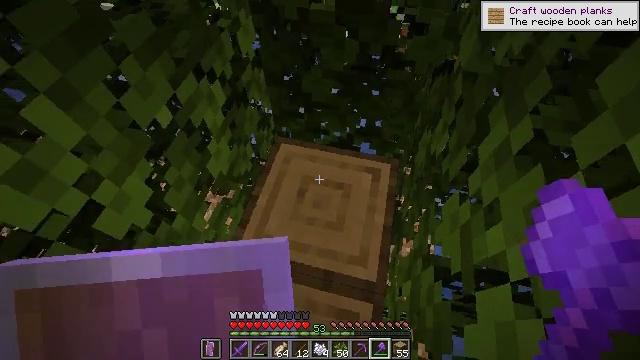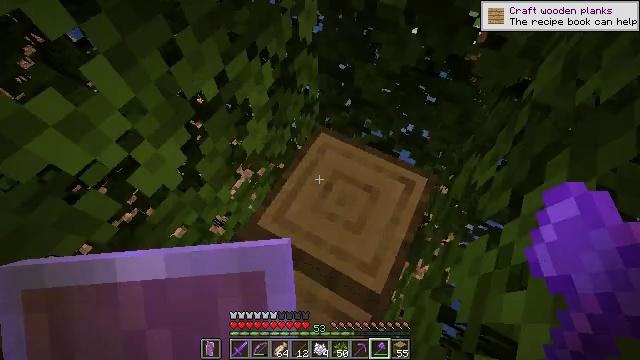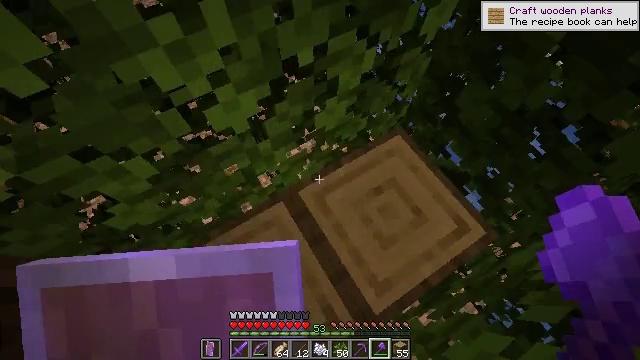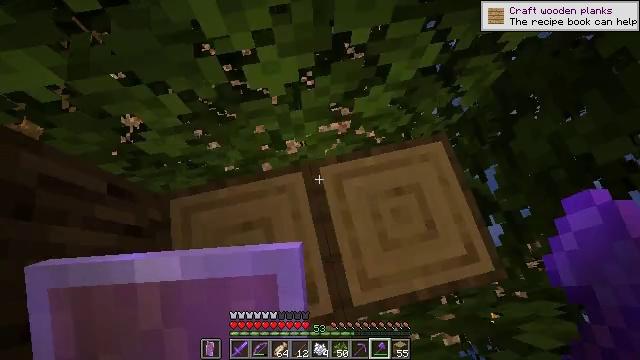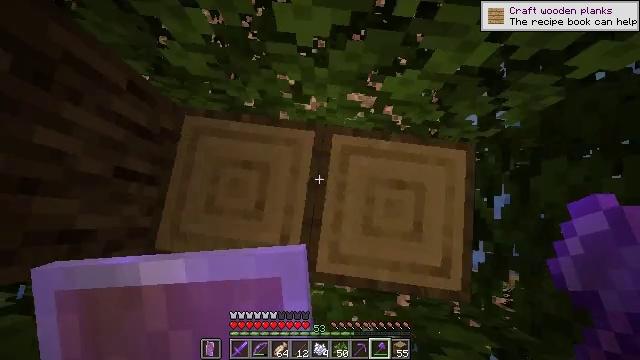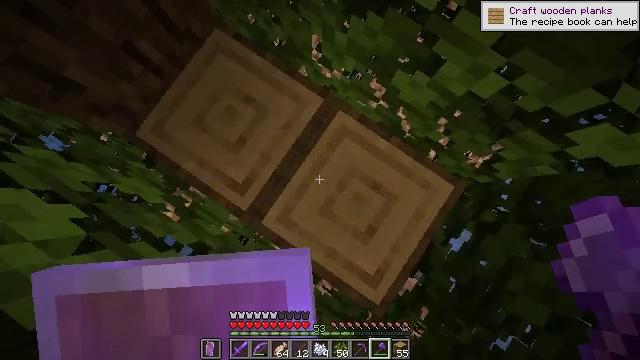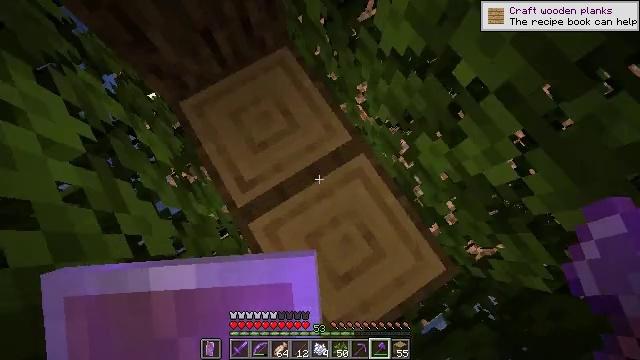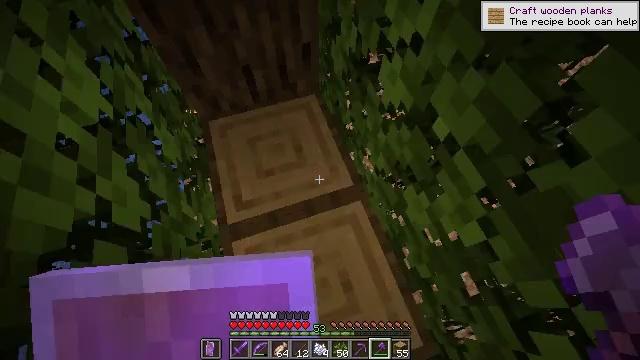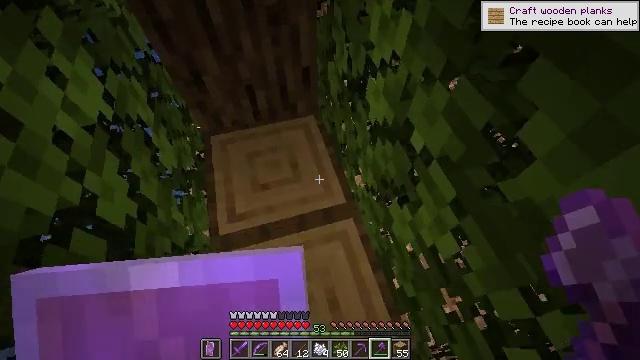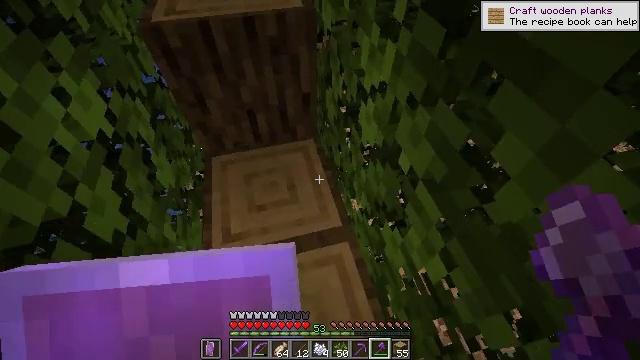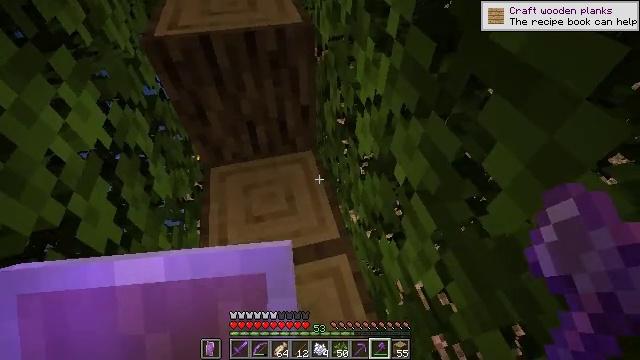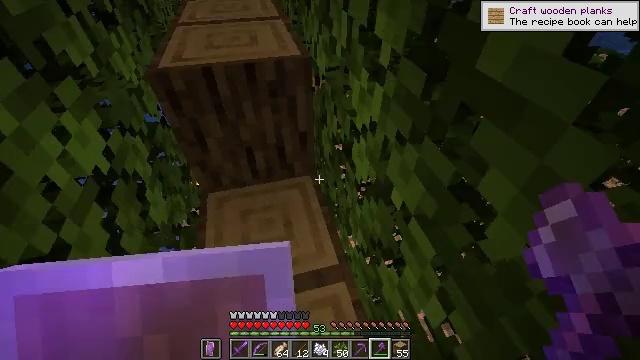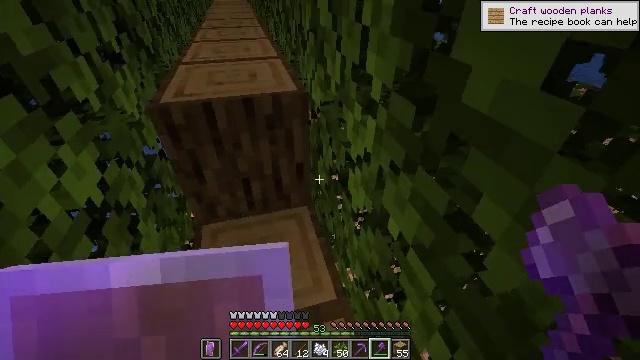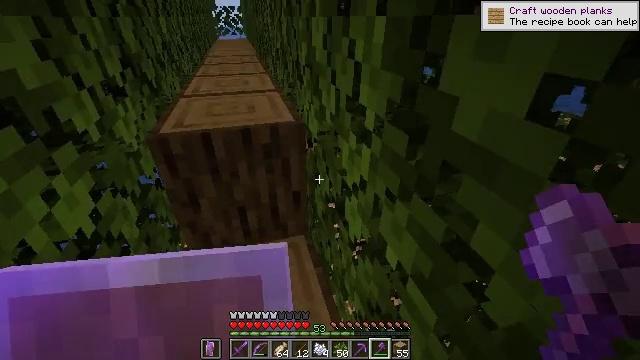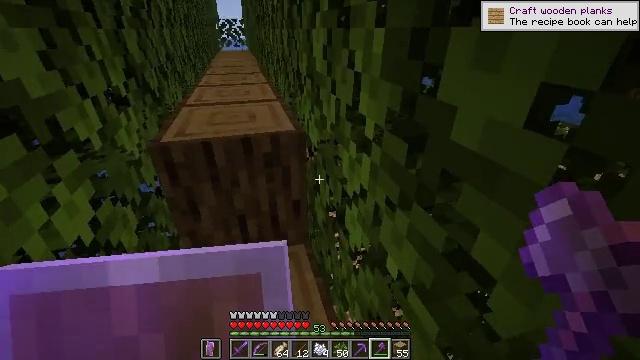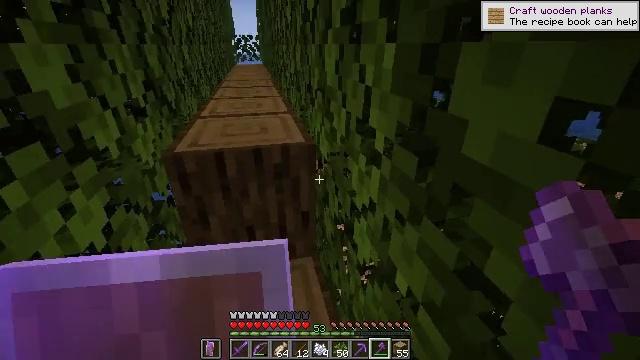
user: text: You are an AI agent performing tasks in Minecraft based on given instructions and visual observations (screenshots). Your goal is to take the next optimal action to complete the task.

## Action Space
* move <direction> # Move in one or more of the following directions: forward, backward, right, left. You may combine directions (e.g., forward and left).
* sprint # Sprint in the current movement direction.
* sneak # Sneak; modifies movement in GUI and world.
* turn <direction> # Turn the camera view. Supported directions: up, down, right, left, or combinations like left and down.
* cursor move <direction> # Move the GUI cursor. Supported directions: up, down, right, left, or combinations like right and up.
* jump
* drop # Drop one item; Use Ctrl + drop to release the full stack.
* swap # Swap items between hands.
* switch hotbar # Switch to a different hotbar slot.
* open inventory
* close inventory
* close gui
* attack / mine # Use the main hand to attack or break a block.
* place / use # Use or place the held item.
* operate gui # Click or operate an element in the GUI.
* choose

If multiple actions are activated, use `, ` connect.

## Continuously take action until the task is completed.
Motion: motion action
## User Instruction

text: Break the tree to get oak logs.
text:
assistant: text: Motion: move right, turn left and down
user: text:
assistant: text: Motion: move right, turn left and down
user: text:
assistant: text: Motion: move right, turn left and down
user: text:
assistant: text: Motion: move right, turn left and down
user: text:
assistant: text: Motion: move right, turn left and down
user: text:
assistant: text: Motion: move right, turn left and up
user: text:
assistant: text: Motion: turn left and up
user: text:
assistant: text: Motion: turn left and up
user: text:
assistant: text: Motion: turn left and up
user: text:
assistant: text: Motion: turn up
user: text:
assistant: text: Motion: turn up
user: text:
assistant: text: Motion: turn up
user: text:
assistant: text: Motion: turn up
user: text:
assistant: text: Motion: turn up
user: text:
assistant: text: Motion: turn left and up
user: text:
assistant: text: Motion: turn left and up
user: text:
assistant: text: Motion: turn left and up
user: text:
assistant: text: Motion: turn left
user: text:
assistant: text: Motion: turn left and up
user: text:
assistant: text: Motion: turn left and up
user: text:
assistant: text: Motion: attack / mine
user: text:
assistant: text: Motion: attack / mine
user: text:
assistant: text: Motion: move forward, attack / mine
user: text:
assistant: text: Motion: move forward, attack / mine
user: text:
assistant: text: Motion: move forward, attack / mine
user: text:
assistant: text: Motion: move forward, attack / mine
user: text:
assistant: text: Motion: move forward, attack / mine
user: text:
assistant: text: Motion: move forward, attack / mine
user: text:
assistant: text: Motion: move forward, attack / mine
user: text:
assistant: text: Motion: move forward, attack / mine